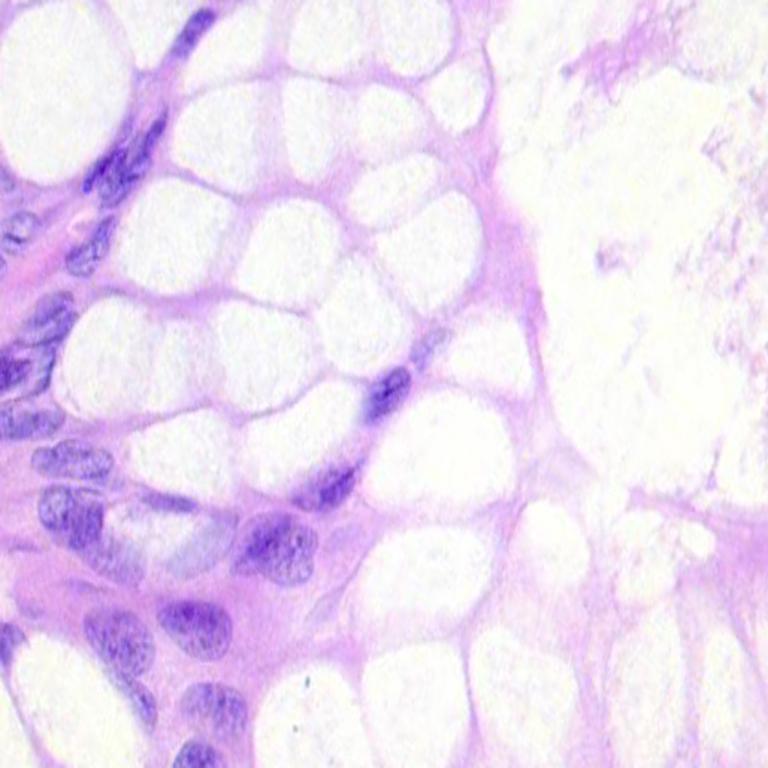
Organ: colon
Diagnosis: benign